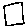
Label: square